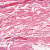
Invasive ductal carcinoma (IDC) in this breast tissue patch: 0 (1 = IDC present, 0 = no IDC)